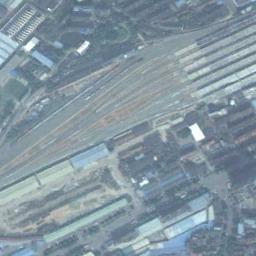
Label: railway_station